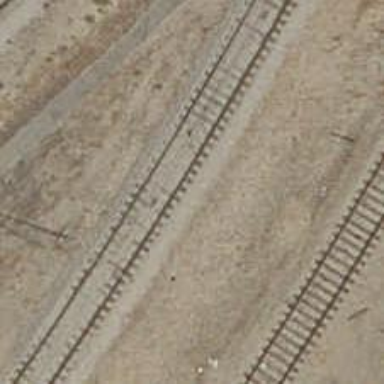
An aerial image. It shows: Railway yard with electrified contact lines.